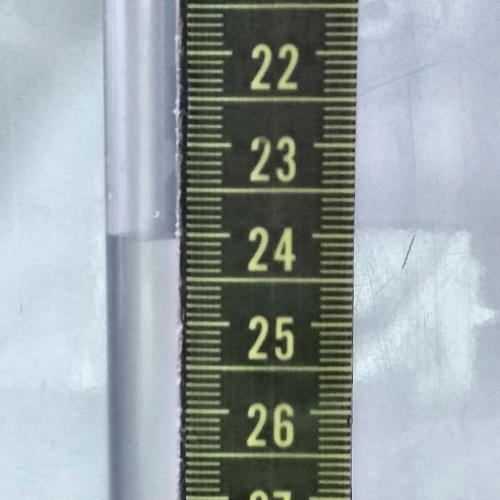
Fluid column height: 24.1 cm